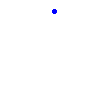
Particle: electron